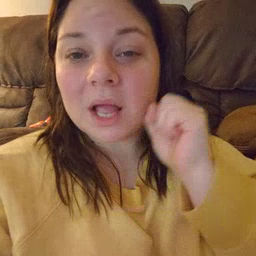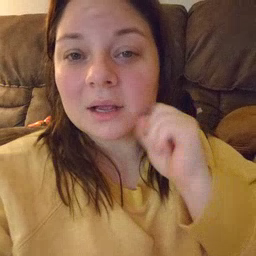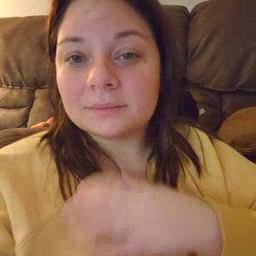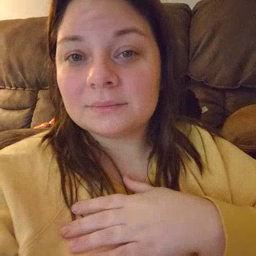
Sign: snack